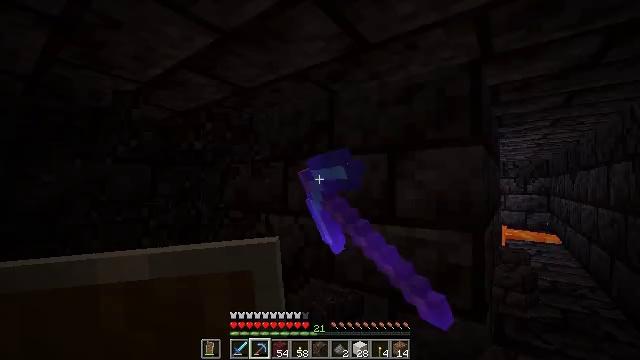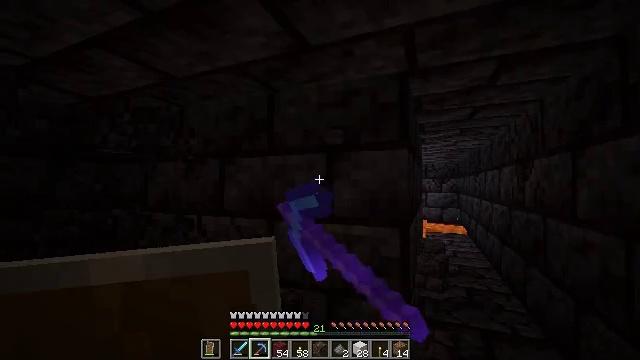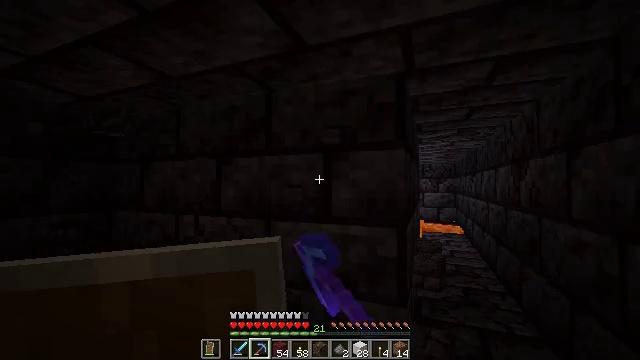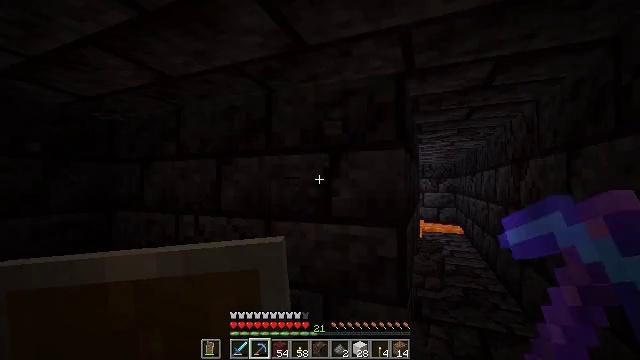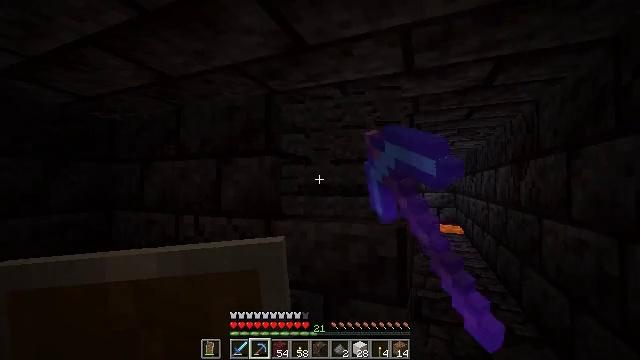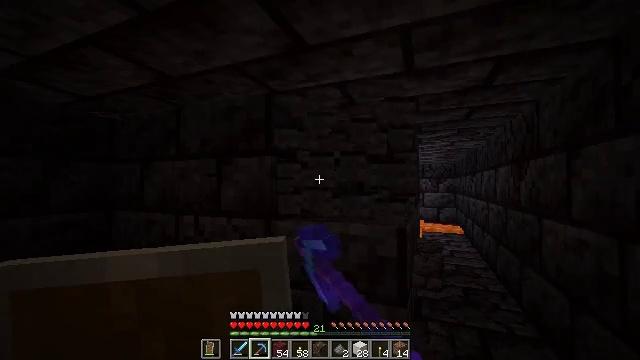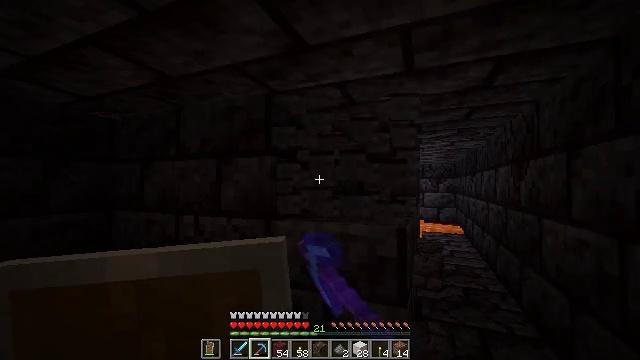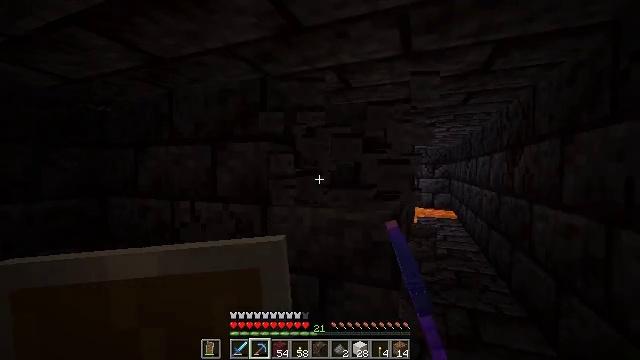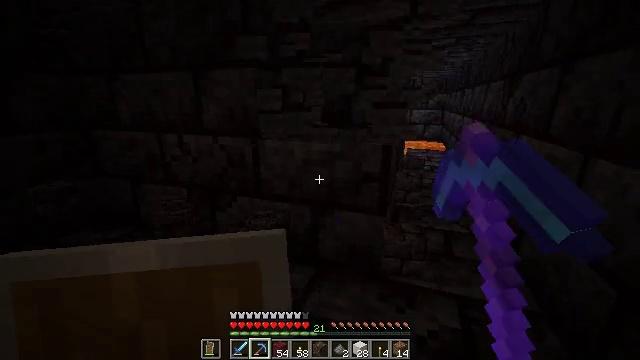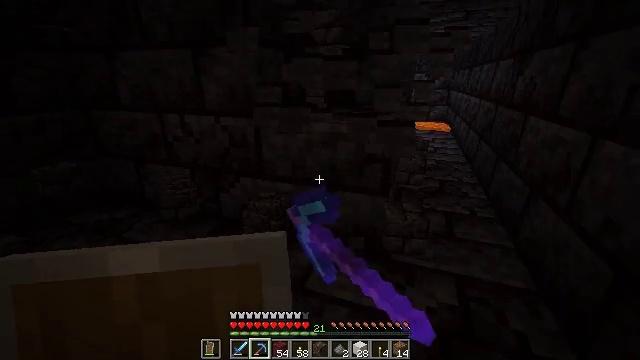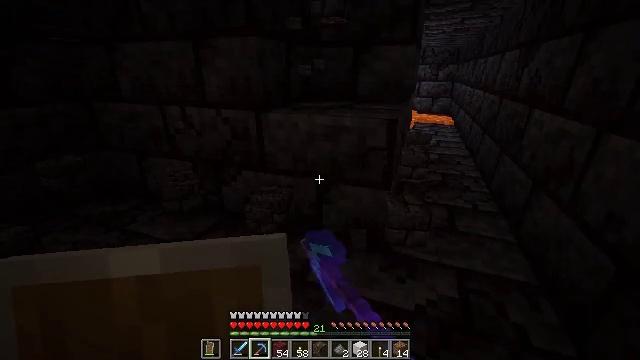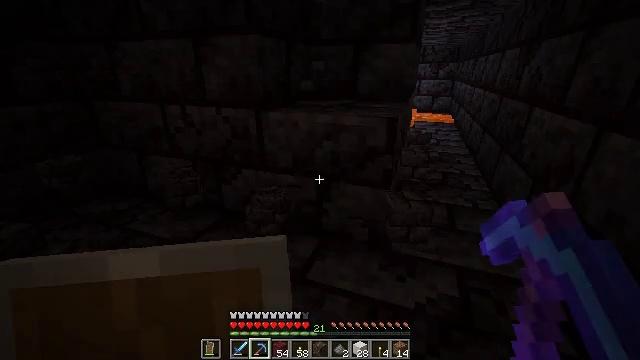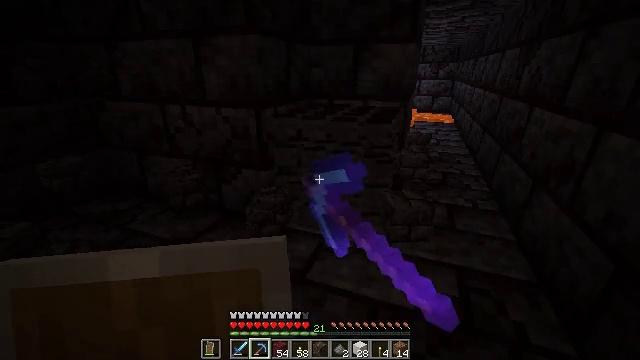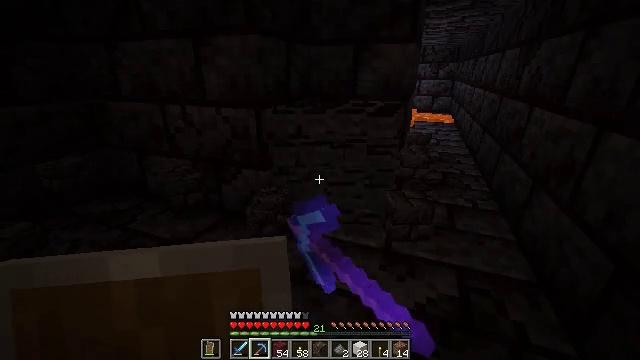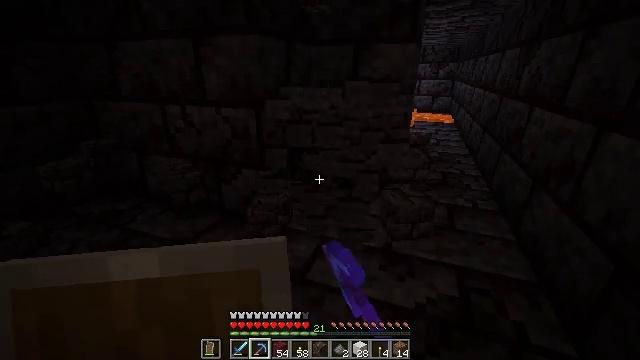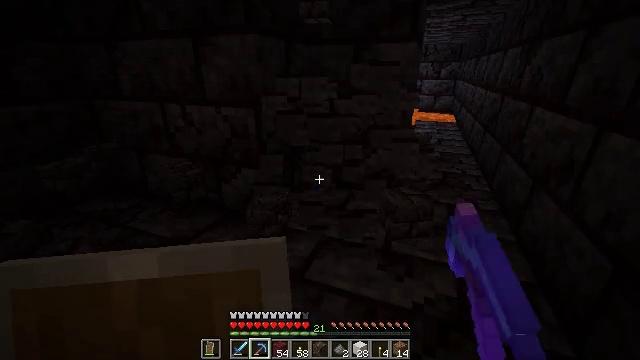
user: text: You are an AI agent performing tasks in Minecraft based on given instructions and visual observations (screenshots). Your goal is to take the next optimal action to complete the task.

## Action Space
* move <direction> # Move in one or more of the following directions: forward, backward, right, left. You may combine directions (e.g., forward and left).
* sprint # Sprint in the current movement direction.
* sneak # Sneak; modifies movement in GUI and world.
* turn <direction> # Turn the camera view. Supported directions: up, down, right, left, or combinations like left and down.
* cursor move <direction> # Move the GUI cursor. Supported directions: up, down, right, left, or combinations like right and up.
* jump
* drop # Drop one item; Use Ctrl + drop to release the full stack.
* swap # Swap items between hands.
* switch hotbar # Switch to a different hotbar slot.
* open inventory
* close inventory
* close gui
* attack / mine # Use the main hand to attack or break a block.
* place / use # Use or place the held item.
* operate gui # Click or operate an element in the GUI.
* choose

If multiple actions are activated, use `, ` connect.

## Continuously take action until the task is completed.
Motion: motion action
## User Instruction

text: Gather polished blackstone bricks.
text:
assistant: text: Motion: sneak, turn right, attack / mine
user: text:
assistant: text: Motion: sneak, attack / mine
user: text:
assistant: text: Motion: sneak, attack / mine
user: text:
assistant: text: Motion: sneak, attack / mine
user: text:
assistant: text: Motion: sneak, attack / mine
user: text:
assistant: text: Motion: sneak, attack / mine
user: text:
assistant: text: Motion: sneak, turn down, attack / mine
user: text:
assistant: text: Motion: sneak, turn right and down, attack / mine
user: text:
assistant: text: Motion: sneak, turn down, attack / mine
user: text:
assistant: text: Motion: sneak, turn down, attack / mine
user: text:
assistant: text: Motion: sneak, attack / mine
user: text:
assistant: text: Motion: sneak, attack / mine
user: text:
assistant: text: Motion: sneak, attack / mine
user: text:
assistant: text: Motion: sneak, attack / mine
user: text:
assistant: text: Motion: move right, sneak, attack / mine
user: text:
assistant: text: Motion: move right, sneak, attack / mine
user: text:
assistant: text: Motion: sneak, attack / mine